Interaction volume radius: 10 \u00c5
Interaction volume height: 20 \u00c5
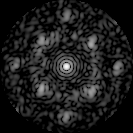
Disorder parameter: 0.5607